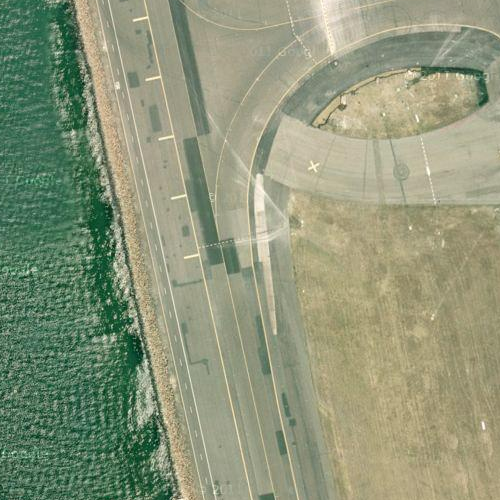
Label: sydney